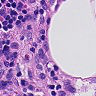
Metastatic tissue present: no